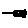
Label: zigzag